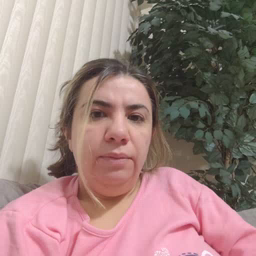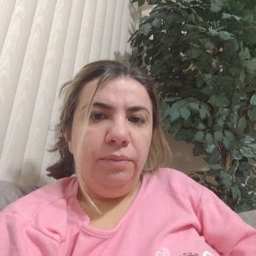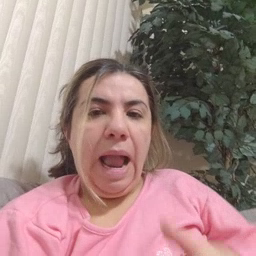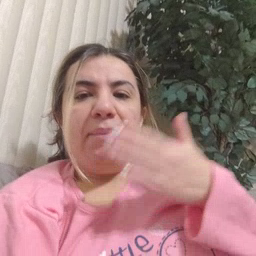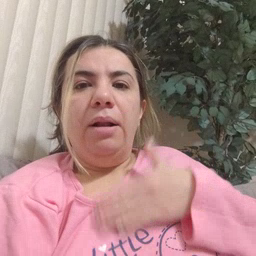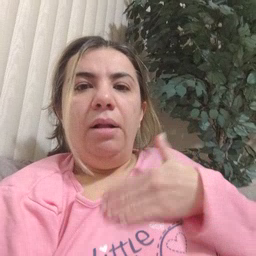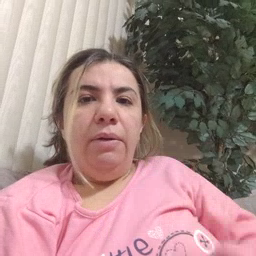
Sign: happy